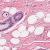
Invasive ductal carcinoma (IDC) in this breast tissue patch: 0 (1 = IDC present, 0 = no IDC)